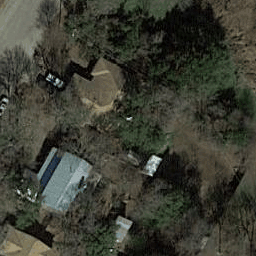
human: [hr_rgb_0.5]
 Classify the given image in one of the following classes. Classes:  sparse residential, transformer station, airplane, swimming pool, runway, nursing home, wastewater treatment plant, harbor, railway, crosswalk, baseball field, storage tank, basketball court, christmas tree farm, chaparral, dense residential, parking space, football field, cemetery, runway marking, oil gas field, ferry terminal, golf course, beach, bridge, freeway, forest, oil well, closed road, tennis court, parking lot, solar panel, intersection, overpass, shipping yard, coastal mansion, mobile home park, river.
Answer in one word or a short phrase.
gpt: sparse residential